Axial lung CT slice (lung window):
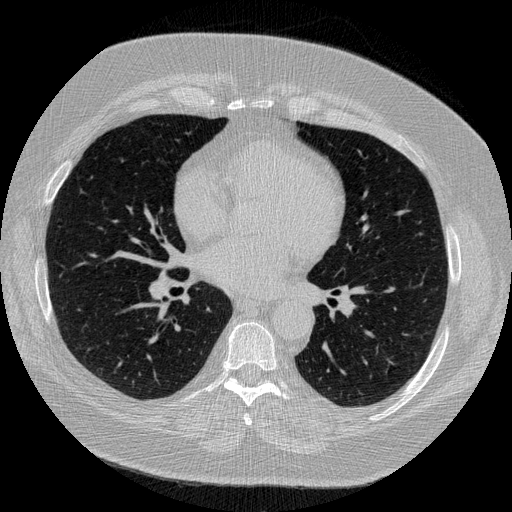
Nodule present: no